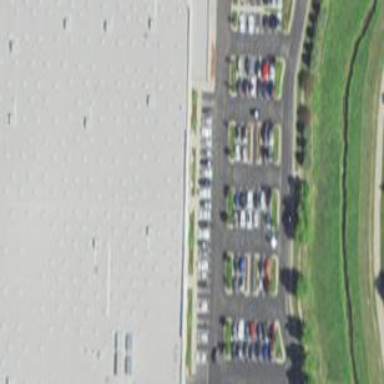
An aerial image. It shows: Wholesale shop building.